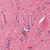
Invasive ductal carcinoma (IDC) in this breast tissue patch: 1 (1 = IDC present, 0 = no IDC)